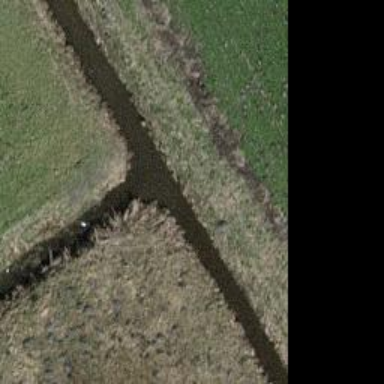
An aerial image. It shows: Drain that serves as waterway.